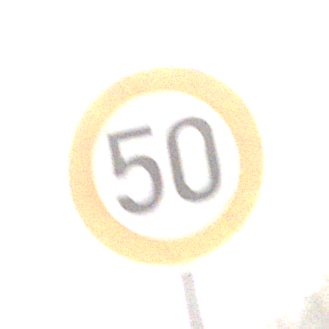
Verkehrszeichen: Geschwindigkeit50
Umgebung: Outdoor, Nature
Tageszeit: MorningAfternoon
Wetter: PartlyCloudy
Licht: Natural
Jahreszeit: Winter
Kontrast: MediumContrast